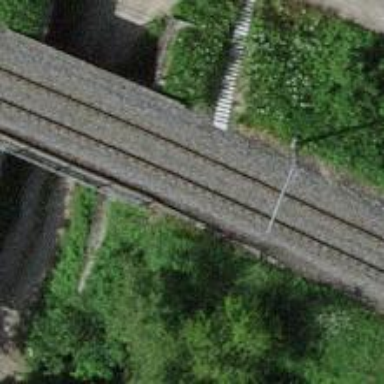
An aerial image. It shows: Railway with electrified contact lines.